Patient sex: M
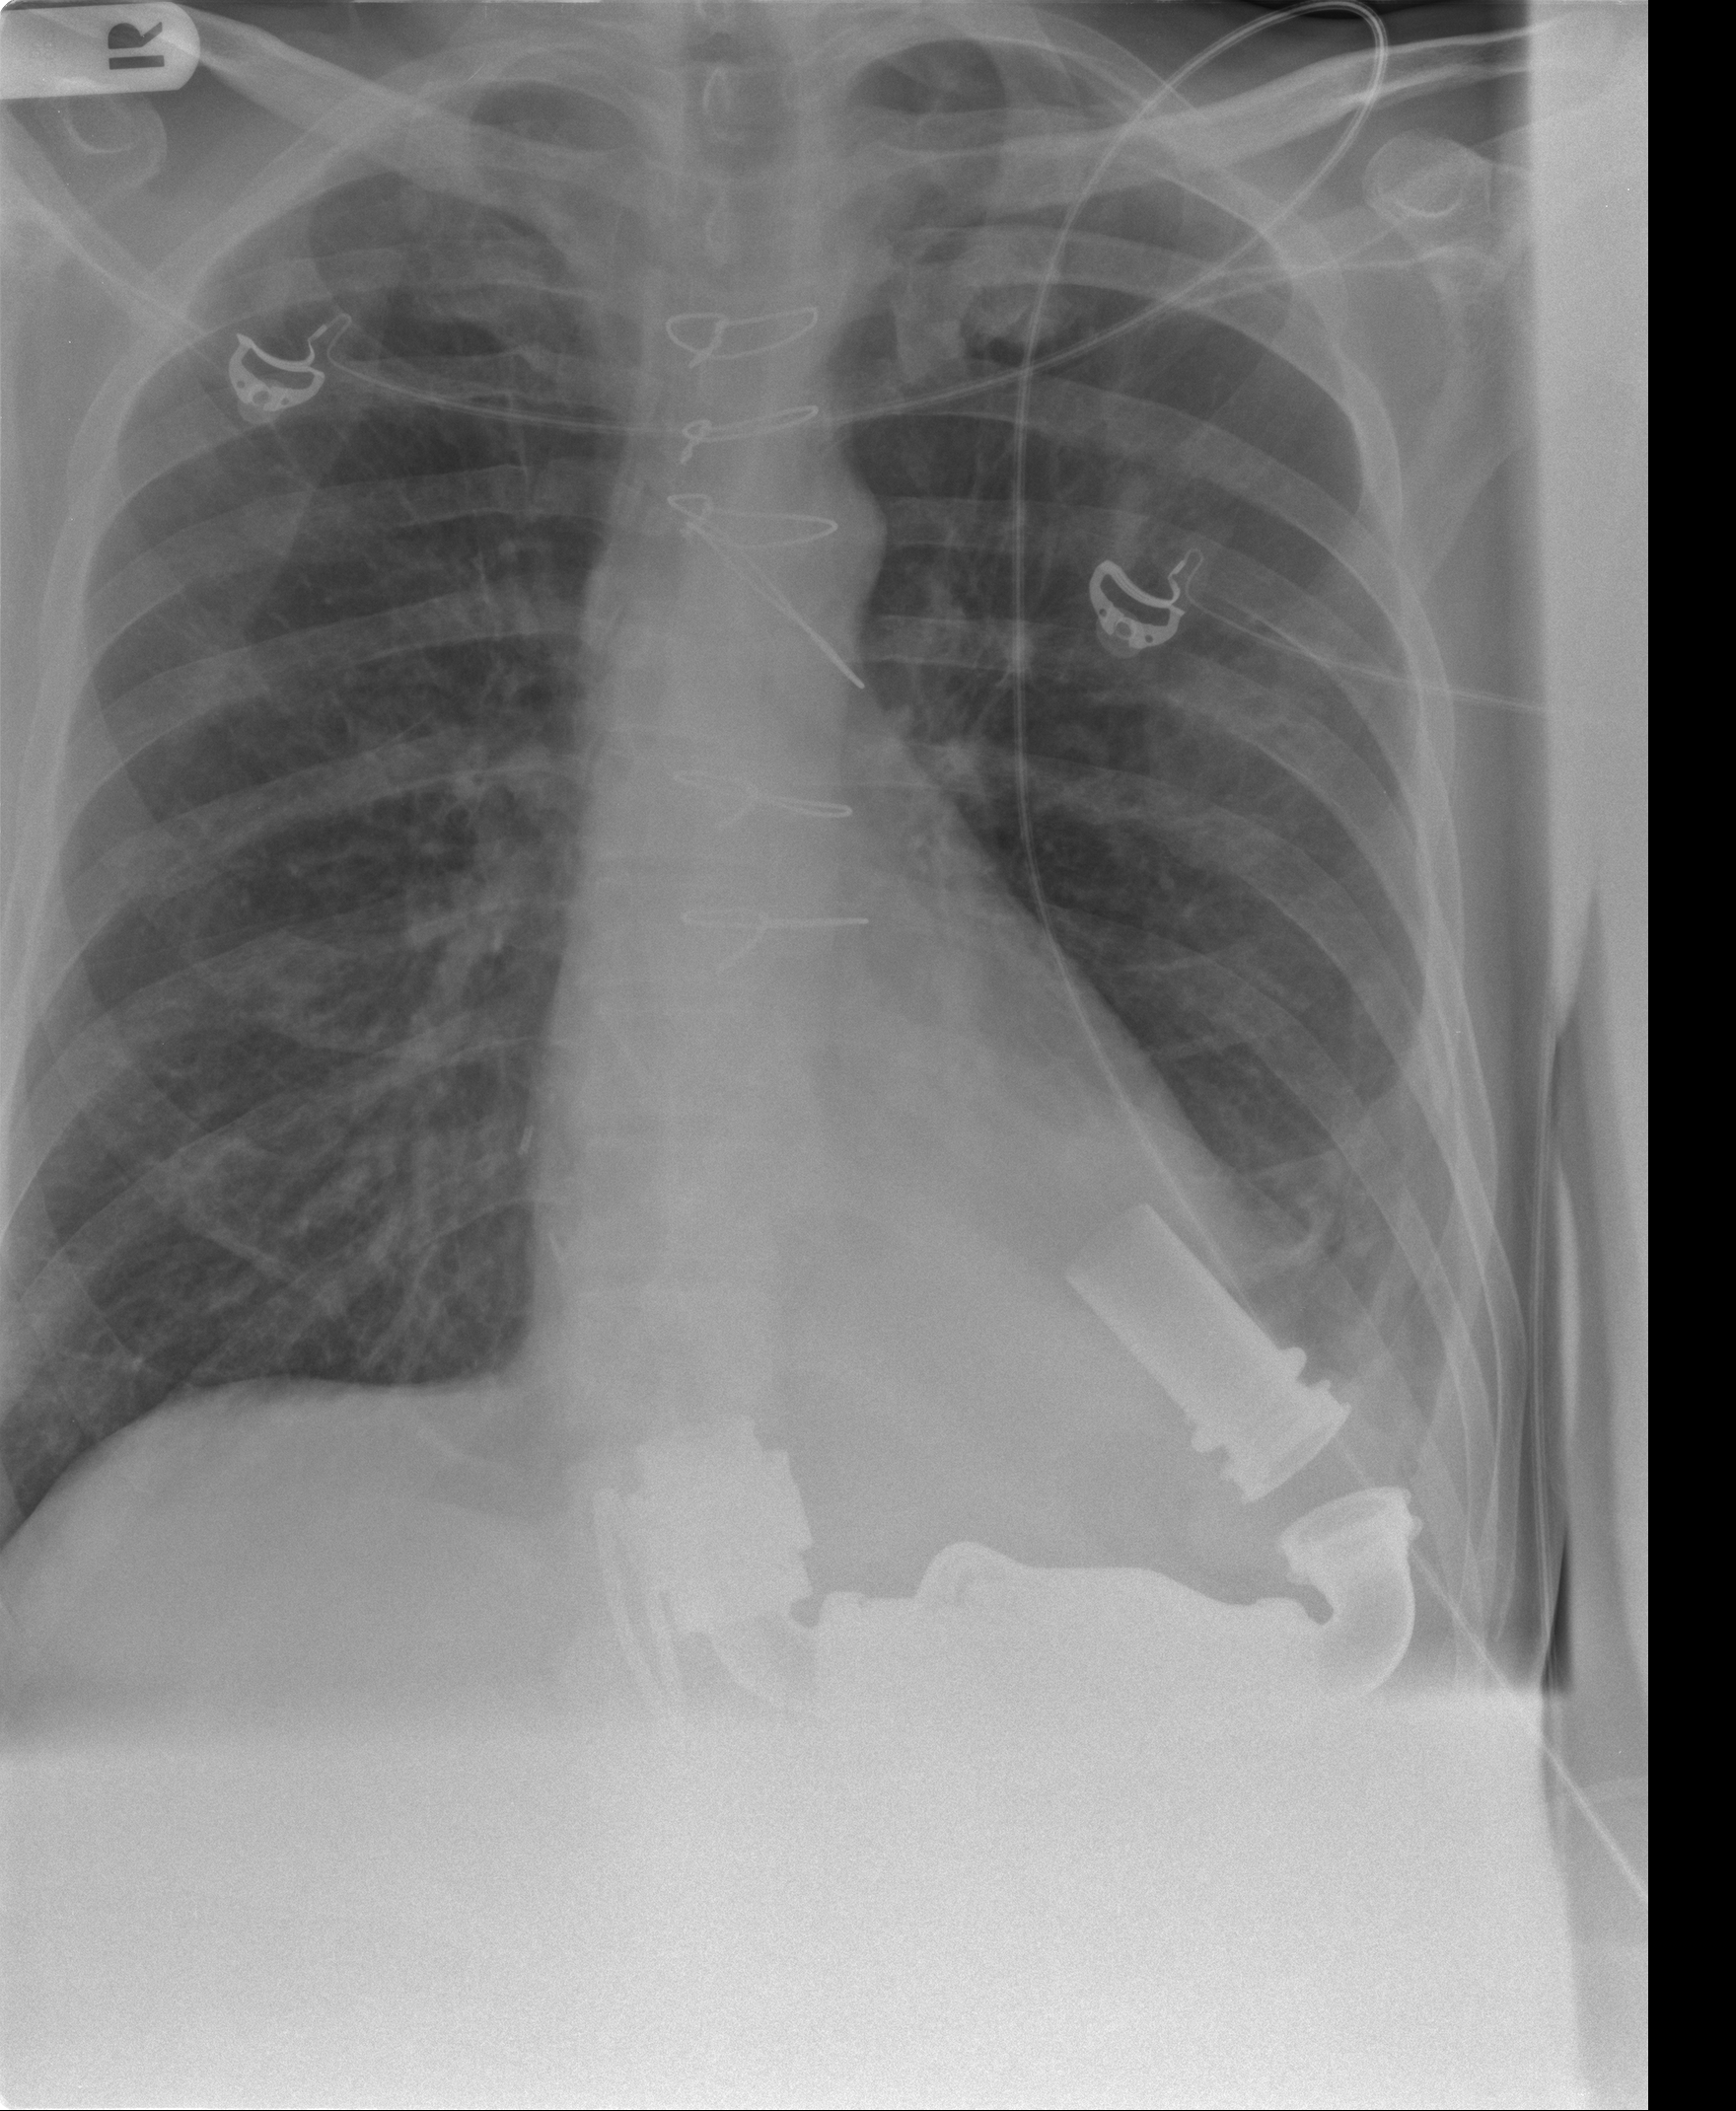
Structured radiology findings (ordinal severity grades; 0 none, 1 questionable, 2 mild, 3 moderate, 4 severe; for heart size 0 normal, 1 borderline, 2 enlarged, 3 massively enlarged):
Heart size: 0
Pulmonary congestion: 0
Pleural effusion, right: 0
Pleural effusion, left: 2
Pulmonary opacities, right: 0
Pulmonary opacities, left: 0
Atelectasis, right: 0
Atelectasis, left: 2